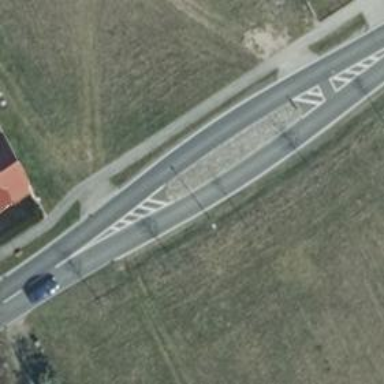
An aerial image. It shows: Secondary road with asphalt surface and sidewalk on the left.